Question: Having searched everywhere for a solution to this problem, and attempting to use a few plugins like jQuery Way-points, to no degree of success, I hope that someone here will be able to offer a solution to this.
As it is a bit complex to explain with just text I have created a diagram of the behavior.
See this link as the spam filter will not let me post and image yet:

All elements are of a variable height depending on the content.
1. Having a sidebar which is much shorter than the page content,
2. Once the bottom of the sidebar div enters the viewport,
3. It will stay fixed in that position while the rest of the content will continue to scroll as normal.
4. Until the sidebar reaches the footer where it will scroll upwards with the footer as normal.
This would also work in reverse as the user scrolls in the opposite direction to the top of the page.
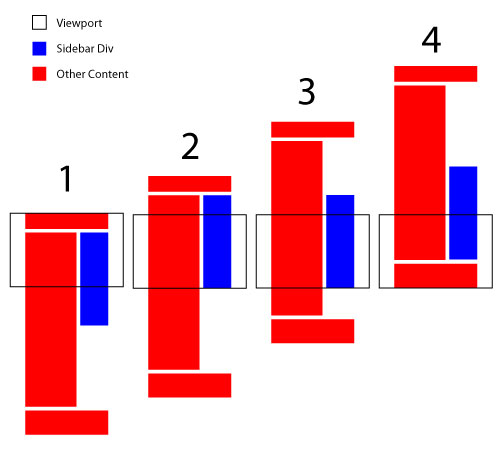
Answer: <URL> is my solution. You can use this example and implement your own solution to your problem.
HTML:
'''
<div id="header">
header
</div>
<div id="left">
Donec placerat. Nullam nibh dolor, blandit sed, fermentum id, imperdiet sit amet, neque. Nam mollis ultrices justo. Sed tempor. Sed vitae tellus. Etiam sem arcu, eleifend sit amet, gravida eget, porta at, wisi. Nam non lacus vitae ipsum viverra pretium. Phasellus massa. Fusce magna sem, gravida in, feugiat ac, molestie eget, wisi. Fusce consectetuer luctus ipsum. Vestibulum nunc. Suspendisse dignissim adipiscing libero. Integer leo. Sed pharetra ligula a dui. Quisque ipsum nibh, ullamcorper eget, pulvinar sed, posuere vitae, nulla. Sed varius nibh ut lacus. Curabitur fringilla. Nunc est ipsum, pretium quis, dapibus sed, varius non, lectus. Proin a quam. Praesent lacinia, eros quis aliquam porttitor, urna lacus volutpat urna, ut fermentum neque mi egestas dolor.
Donec placerat. Nullam nibh dolor, blandit sed, fermentum id, imperdiet sit amet, neque. Nam mollis ultrices justo. Sed tempor. Sed vitae tellus. Etiam sem arcu, eleifend sit amet, gravida eget, porta at, wisi. Nam non lacus vitae ipsum viverra pretium. Phasellus massa. Fusce magna sem, gravida in, feugiat ac, molestie eget, wisi. Fusce consectetuer luctus ipsum. Vestibulum nunc. Suspendisse dignissim adipiscing libero. Integer leo. Sed pharetra ligula a dui. Quisque ipsum nibh, ullamcorper eget, pulvinar sed, posuere vitae, nulla. Sed varius nibh ut lacus. Curabitur fringilla. Nunc est ipsum, pretium quis, dapibus sed, varius non, lectus. Proin a quam. Praesent lacinia, eros quis aliquam porttitor, urna lacus volutpat urna, ut fermentum neque mi egestas dolor.Donec placerat. Nullam nibh dolor, blandit sed, fermentum id, imperdiet sit amet, neque. Nam mollis ultrices justo. Sed tempor. Sed vitae tellus. Etiam sem arcu, eleifend sit amet, gravida eget, porta at, wisi. Nam non lacus vitae ipsum viverra pretium. Phasellus massa. Fusce magna sem, gravida in, feugiat ac, molestie eget, wisi. Fusce consectetuer luctus ipsum. Vestibulum nunc. Suspendisse dignissim adipiscing libero. Integer leo. Sed pharetra ligula a dui. Quisque ipsum nibh, ullamcorper eget, pulvinar sed, posuere vitae, nulla. Sed varius nibh ut lacus. Curabitur fringilla. Nunc est ipsum, pretium quis, dapibus sed, varius non, lectus. Proin a quam. Praesent lacinia, eros quis aliquam porttitor, urna lacus volutpat urna, ut fermentum neque mi egestas dolor.Donec placerat. Nullam nibh dolor, blandit sed, fermentum id, imperdiet sit amet, neque. Nam mollis ultrices justo. Sed tempor. Sed vitae tellus. Etiam sem arcu, eleifend sit amet, gravida eget, porta at, wisi. Nam non lacus vitae ipsum viverra pretium. Phasellus massa. Fusce magna sem, gravida in, feugiat ac, molestie eget, wisi. Fusce consectetuer luctus ipsum. Vestibulum nunc. Suspendisse dignissim adipiscing libero. Integer leo. Sed pharetra ligula a dui. Quisque ipsum nibh, ullamcorper eget, pulvinar sed, posuere vitae, nulla. Sed varius nibh ut lacus. Curabitur fringilla. Nunc est ipsum, pretium quis, dapibus sed, varius non, lectus. Proin a quam. Praesent lacinia, eros quis aliquam porttitor, urna lacus volutpat urna, ut fermentum neque mi egestas dolor.Donec placerat. Nullam nibh dolor, blandit sed, fermentum id, imperdiet sit amet, neque. Nam mollis ultrices justo. Sed tempor. Sed vitae tellus. Etiam sem arcu, eleifend sit amet, gravida eget, porta at, wisi. Nam non lacus vitae ipsum viverra pretium. Phasellus massa. Fusce magna sem, gravida in, feugiat ac, molestie eget, wisi. Fusce consectetuer luctus ipsum. Vestibulum nunc. Suspendisse dignissim adipiscing libero. Integer leo. Sed pharetra ligula a dui. Quisque ipsum nibh, ullamcorper eget, pulvinar sed, posuere vitae, nulla. Sed varius nibh ut lacus. Curabitur fringilla. Nunc est ipsum, pretium quis, dapibus sed, varius non, lectus. Proin a quam. Praesent lacinia, eros quis aliquam porttitor, urna lacus volutpat urna, ut fermentum neque mi egestas dolor.
</div>
<div id="right">
Donec placerat. Nullam nibh dolor, blandit sed, fermentum id, imperdiet sit amet, neque. Nam mollis ultrices justo. Sed tempor. Sed vitae tellus. Etiam sem arcu, eleifend sit amet, gravida eget, porta at, wisi. Nam non lacus vitae ipsum viverra pretium. Phasellus massa. Fusce magna sem, gravida in, feugiat ac, molestie eget, wisi. Fusce consectetuer luctus ipsum. amet, gravida eget, porta at, wisi. Nam non 000000000 lacus vitae ipsum viverra pretium. Phasellus massa. Fusce magna sem, gravida in, feugiat ac, molestie eget, wisi. Fusce consectetuer luctus ipsum.
</div>
<div id="footer">
footer
</div>
'''
CSS:
'''
body { position: relative; }
#header { width: 100%; height: 100px; background: #f00; margin-bottom: 10px; }
#left { width: 75%; background: #f00; float: left; margin-bottom: 10px; }
#right { width: 20%; background: #00f; float: right; position: relative; right: 0; }
#footer { clear: both; width: 100%; height: 100px; background: #f00; }
'''
and finally Javascript:
'''
function scrollCheck() {
var $right = $('#right'),
scrollTop = $(window).scrollTop(),
windowHeight = $(window).height(),
docHeight = $(document).height(),
rightHeight = $right.height(),
distanceToTop = rightHeight + 110 - windowHeight,
distanceToBottom = scrollTop + windowHeight + 110 - docHeight;
if (scrollTop > distanceToTop) {
$right.css({
'position': 'fixed',
'bottom': (scrollTop + windowHeight + 110 > docHeight ? distanceToBottom + 'px' : '0px')
});
}
else {
$right.css({
'position': 'relative',
'bottom': 'auto'
});
}
}
$(window).bind('scroll', scrollCheck);
'''